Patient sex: F
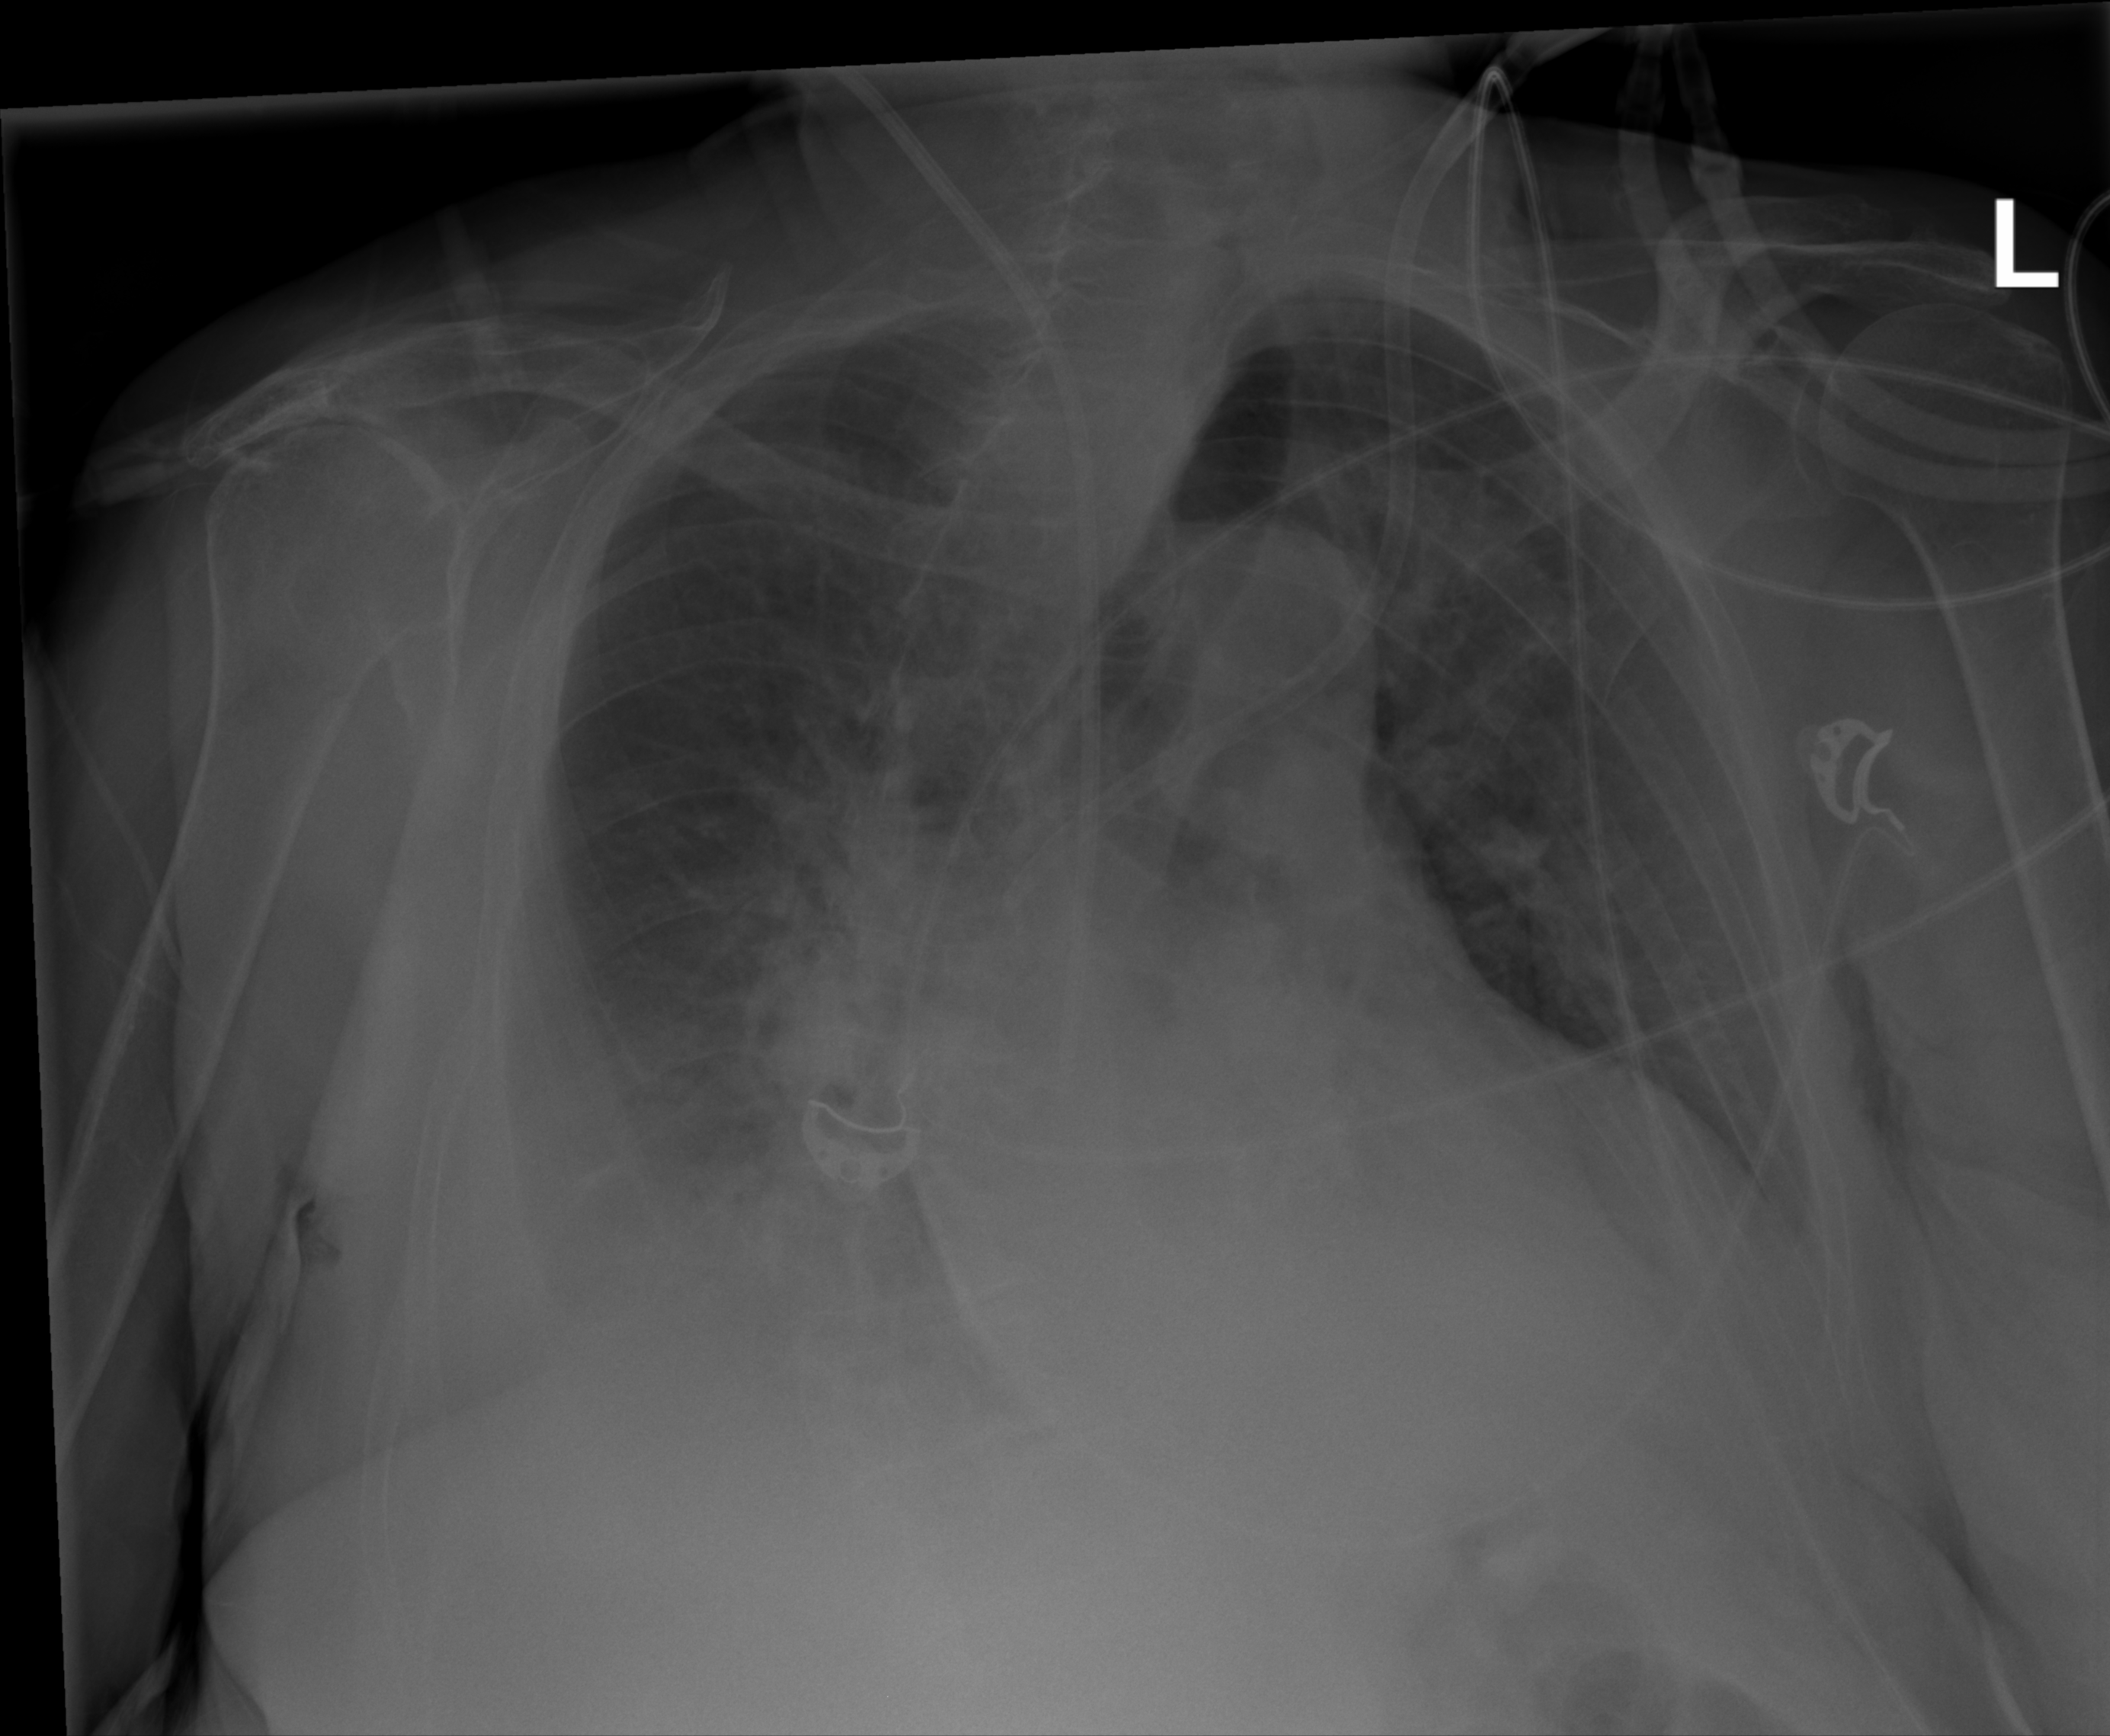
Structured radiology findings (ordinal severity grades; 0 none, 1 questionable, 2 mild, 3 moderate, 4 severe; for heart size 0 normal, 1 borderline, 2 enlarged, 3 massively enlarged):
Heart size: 2
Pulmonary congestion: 2
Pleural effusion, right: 2
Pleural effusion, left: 2
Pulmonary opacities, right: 2
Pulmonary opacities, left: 2
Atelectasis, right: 3
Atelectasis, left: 3